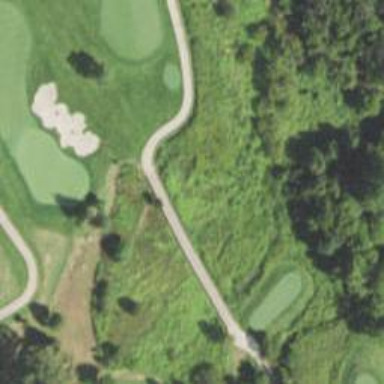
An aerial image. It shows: Service road on bridge designed for golf cartpath.